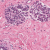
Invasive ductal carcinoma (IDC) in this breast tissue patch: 0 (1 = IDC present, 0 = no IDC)